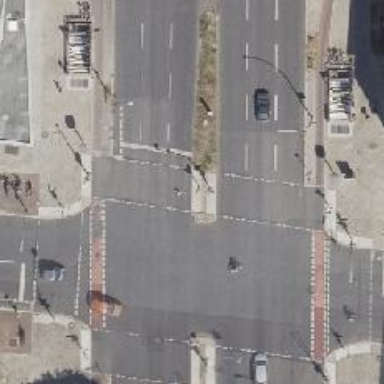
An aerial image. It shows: Footway that serves as traffic island.